Question: Iam using Tocify <URL> to make a TOC on some contents at a site. It works great, however I have run into a problem with the way Tocify is ordering my content.
I think the best way to show it, is with this picture:
Testeoverskrift 5 comes before Testeoverskrift 6 in my query (which is the way it should be), but Tocify places Testeoverskrift after Testeoverskrift 6.
The expected result would be that Tocify would place Testeoverskrift 5 at the same level as Testeoverskrift 9, and below Testeoverskrift 10.
Any suggestions to what iam doing wrong?
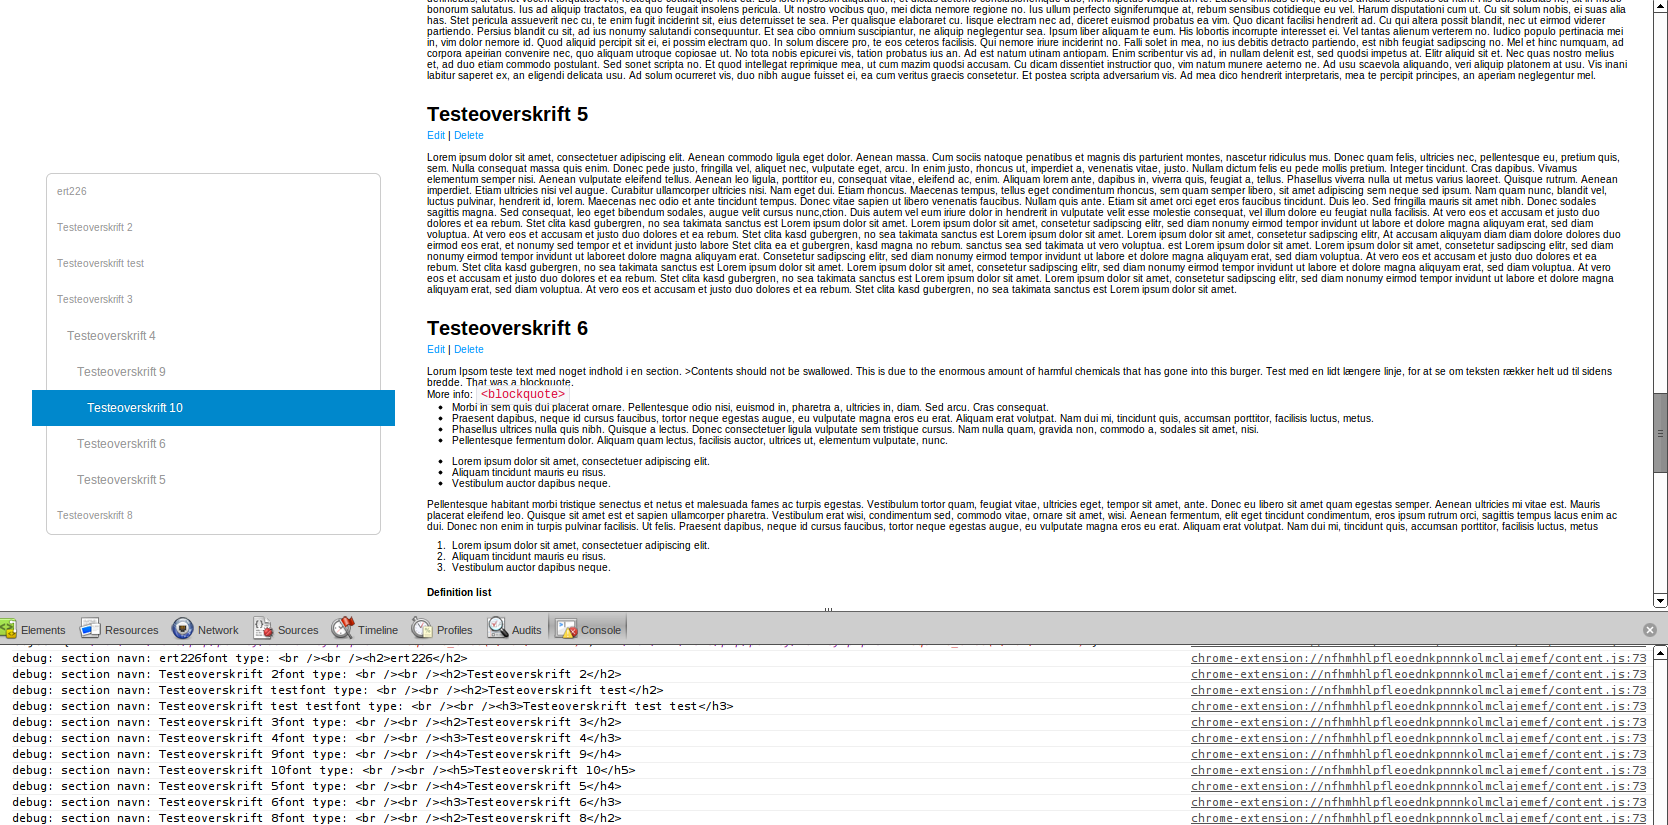
Answer: Would you mind creating an issue on <URL>? Also, it would be helpful if you had a public test page or a jsfiddle/jsbin example. Thanks!
I wrote Tocify